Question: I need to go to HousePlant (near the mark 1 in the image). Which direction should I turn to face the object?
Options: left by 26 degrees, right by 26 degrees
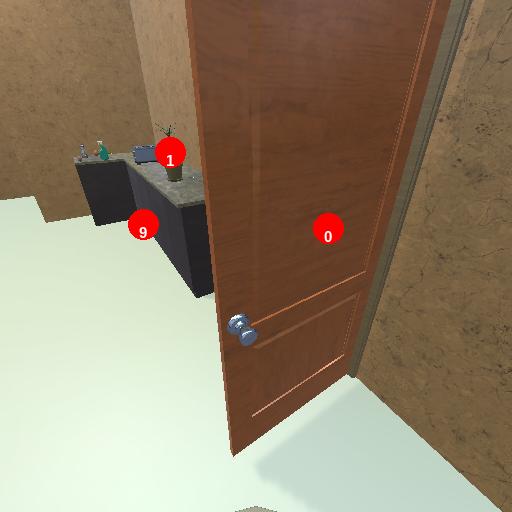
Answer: left by 26 degrees